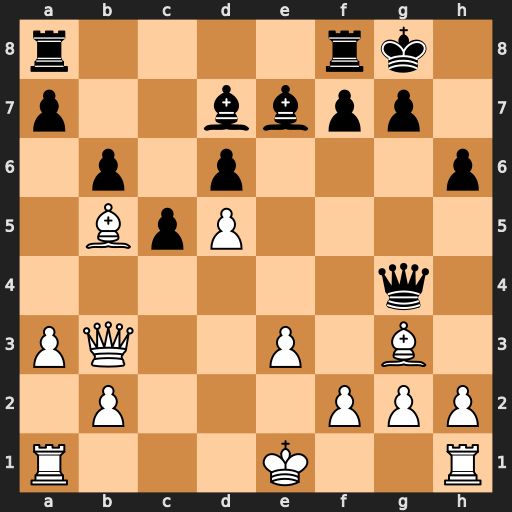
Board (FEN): r4rk1/p2bbpp1/1p1p3p/1BpP4/6q1/PQ2P1B1/1P3PPP/R3K2R
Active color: w
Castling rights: KQ
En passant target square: -
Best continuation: f3 Qg6 Bxd7